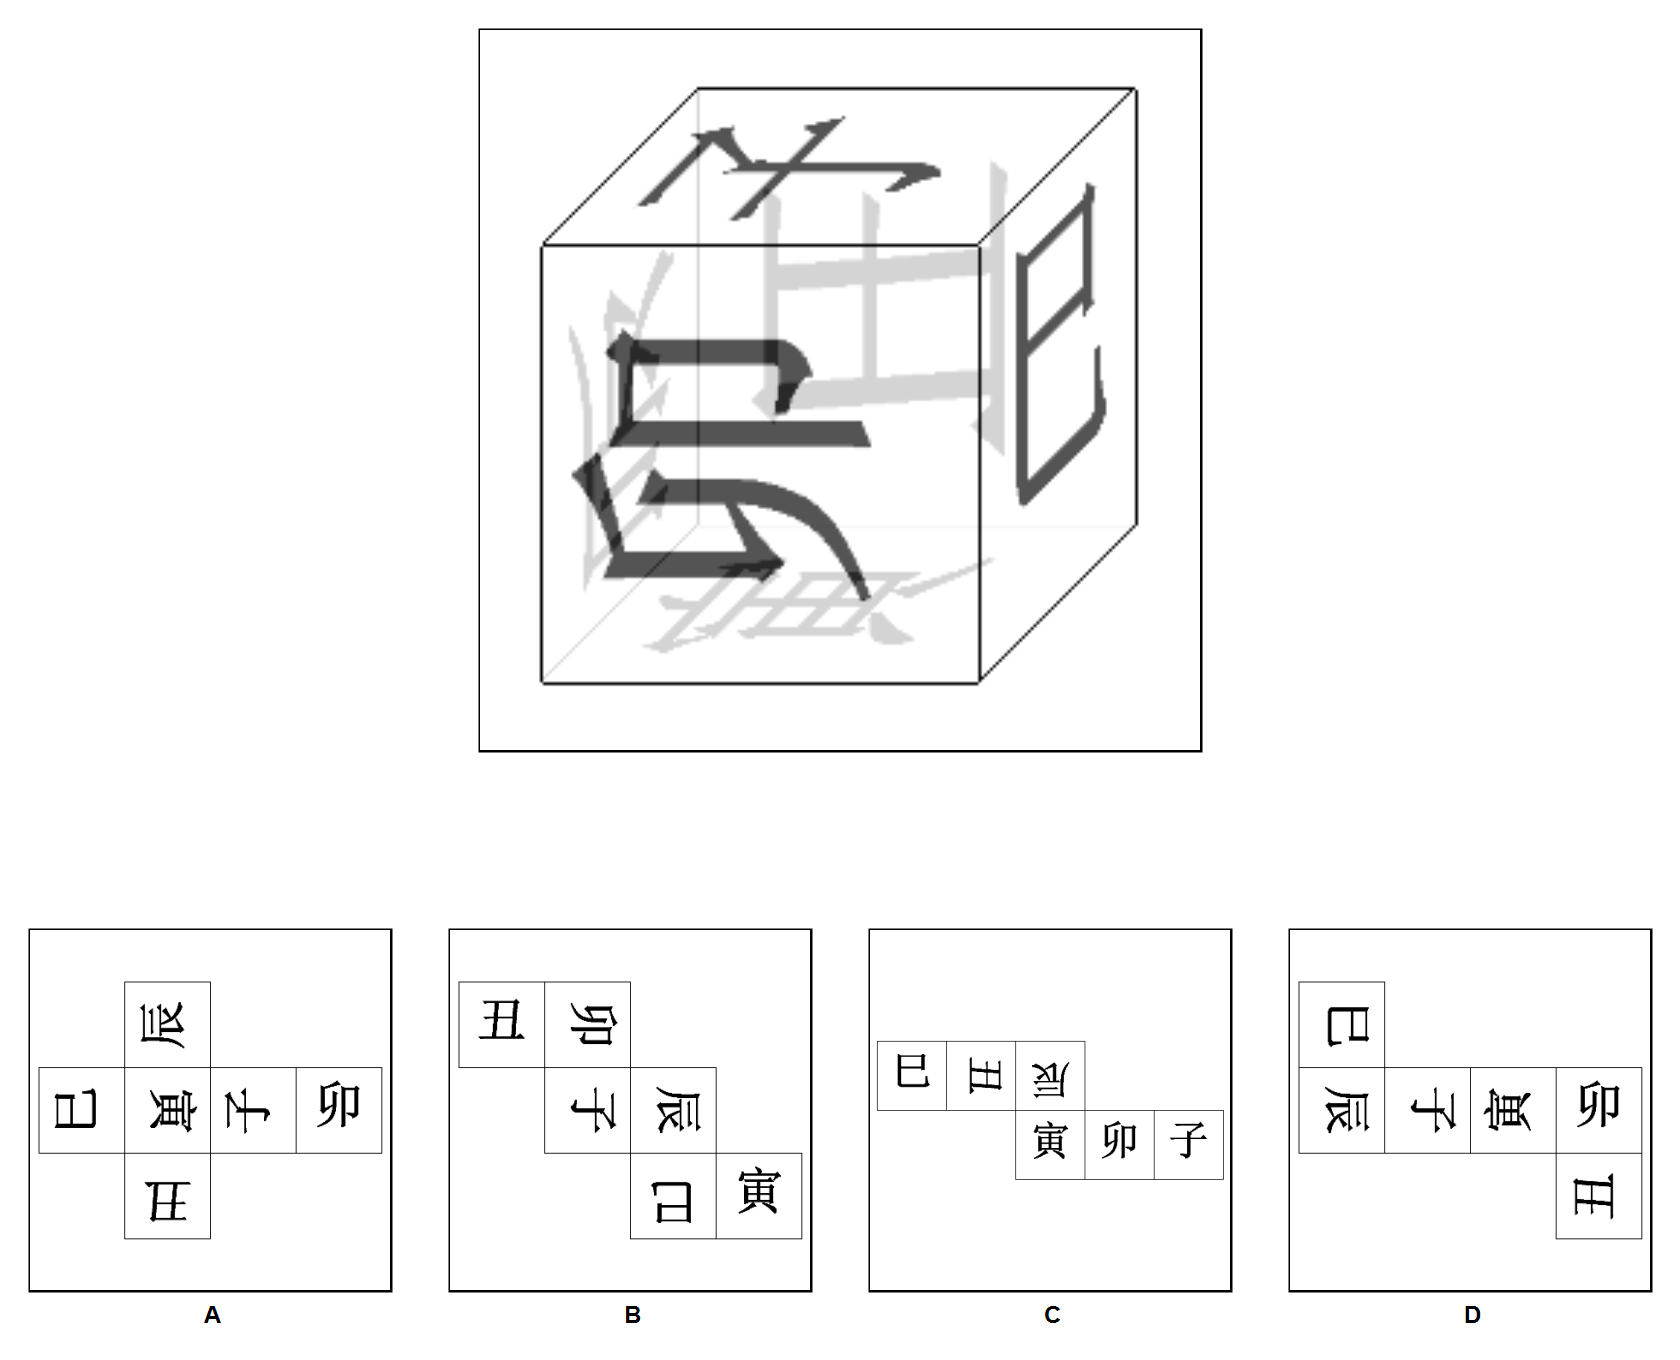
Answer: C